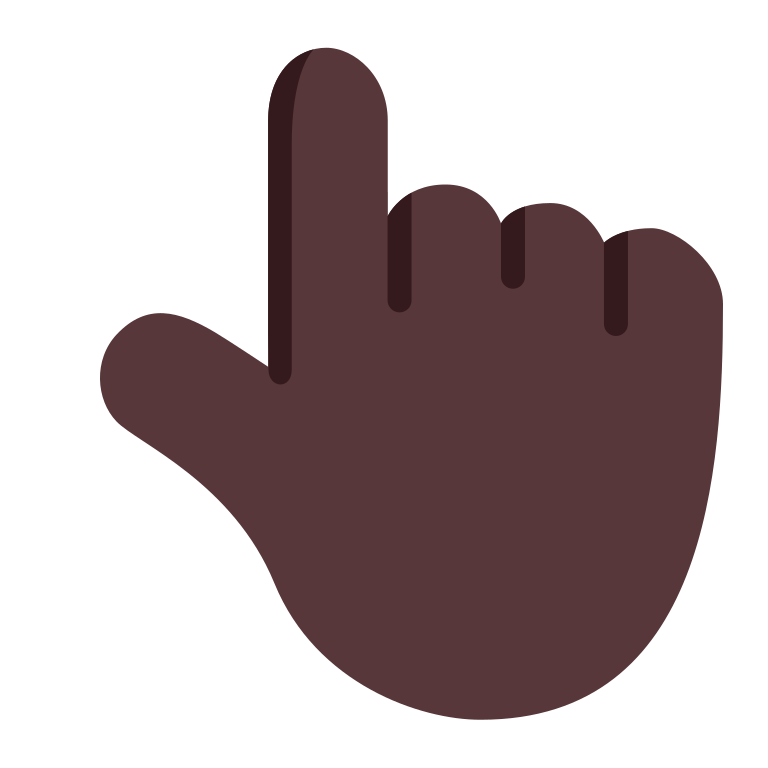
backhand index pointing up flat dark